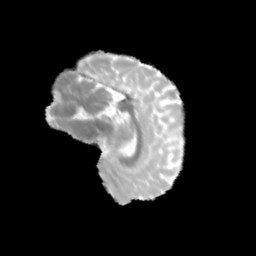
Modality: MD
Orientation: sagittal
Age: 13
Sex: female
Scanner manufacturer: siemens
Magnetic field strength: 3 T
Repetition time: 3.8 s
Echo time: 0.07 s